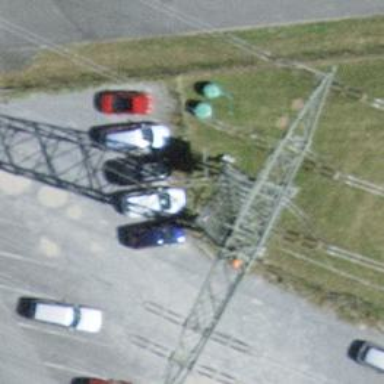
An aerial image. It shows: Power line with three cables.